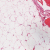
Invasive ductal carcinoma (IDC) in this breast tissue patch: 0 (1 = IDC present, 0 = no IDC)